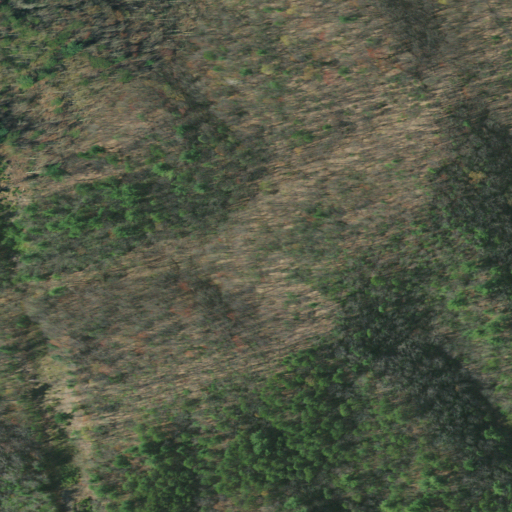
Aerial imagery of ridge(s) in Tennessee named Big Flat Ridge containing mixed forest, deciduous forest, evergreen forest, and open development